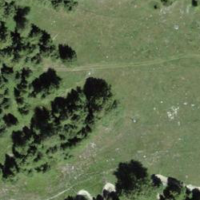
EUNIS habitat code: 26
Species observed at this site:
Arcyptera fusca
Erebia ligea
Erebia euryale